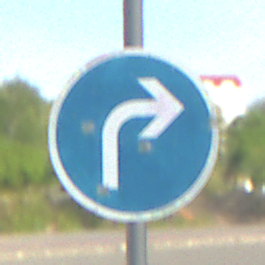
Verkehrszeichen: VorgeschriebeneFahrtrichtungRechts
Umgebung: Outdoor, Suburban
Tageszeit: MorningAfternoon
Wetter: PartlyCloudy
Licht: Natural
Jahreszeit: NotSpecified
Kontrast: HighContrast